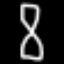
Label: hourglass